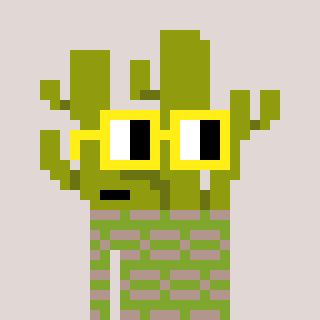
a pixel art character with square yellow glasses, a cactus-shaped head and a slimegreen-colored body on a warm background